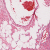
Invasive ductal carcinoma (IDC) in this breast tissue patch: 0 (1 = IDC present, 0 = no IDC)